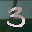
Label: 3